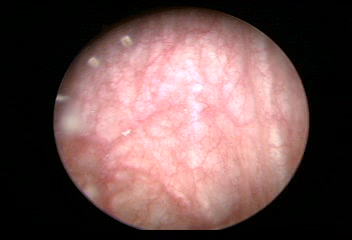
Modality: WLC
Class: Normal mucosa
Bladder cancer association: No